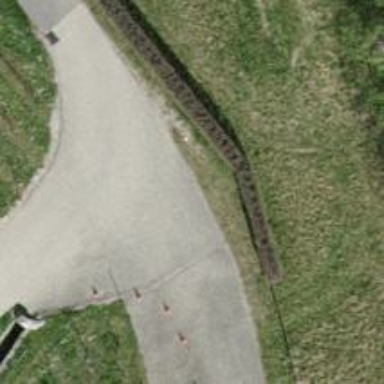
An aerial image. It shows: Driveway.